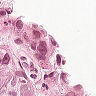
Metastatic tissue present: yes